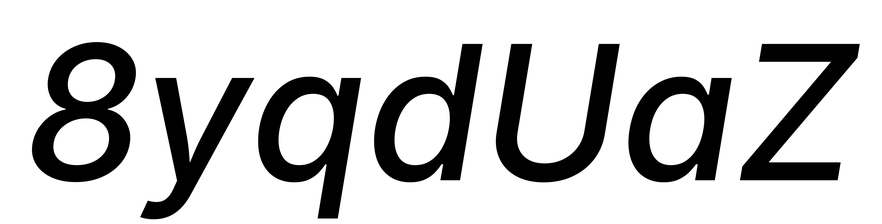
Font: Inter-Italic_Medium_Italic